The image is a continuous-wavelet scalogram (time versus scale) of a rotating-machine vibration signal. What is the most likely rotor condition (normal, misalignment, unbalance, looseness)?
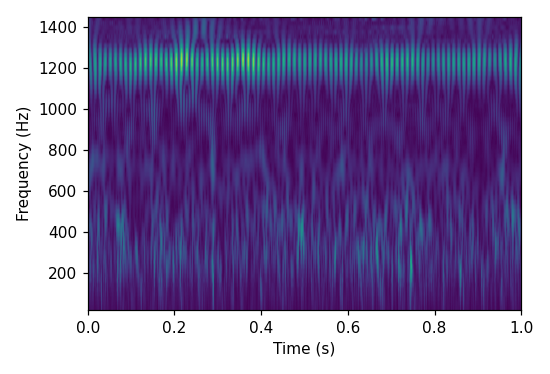
Answer: misalignment